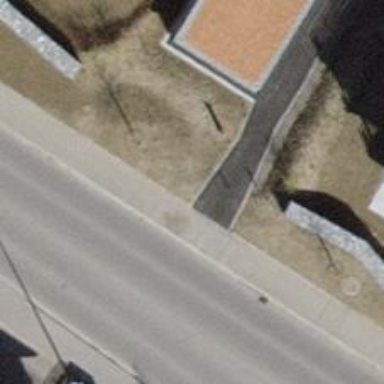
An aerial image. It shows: Bollard barrier.